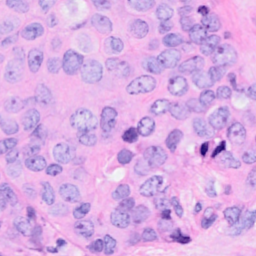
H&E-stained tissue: Breast